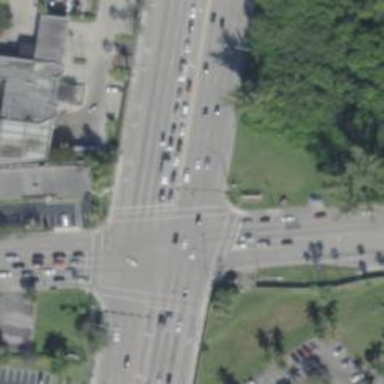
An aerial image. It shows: Marked road crossing.